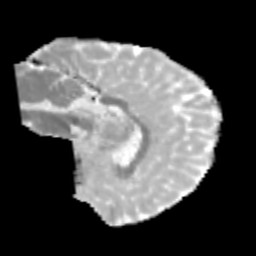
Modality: MD
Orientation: sagittal
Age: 11
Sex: male
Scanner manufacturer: siemens
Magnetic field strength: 3 T
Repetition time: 3.8 s
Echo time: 0.07 s